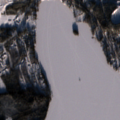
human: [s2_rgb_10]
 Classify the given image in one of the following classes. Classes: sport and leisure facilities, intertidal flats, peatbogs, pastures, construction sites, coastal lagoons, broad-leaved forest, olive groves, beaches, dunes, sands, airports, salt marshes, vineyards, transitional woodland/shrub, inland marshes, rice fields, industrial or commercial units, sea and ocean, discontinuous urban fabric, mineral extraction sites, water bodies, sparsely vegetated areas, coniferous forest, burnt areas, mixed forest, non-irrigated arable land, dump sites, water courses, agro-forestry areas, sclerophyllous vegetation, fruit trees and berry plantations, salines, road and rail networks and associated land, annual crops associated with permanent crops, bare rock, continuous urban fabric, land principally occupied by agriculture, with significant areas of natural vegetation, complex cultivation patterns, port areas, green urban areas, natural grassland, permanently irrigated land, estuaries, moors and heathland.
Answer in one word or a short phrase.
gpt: discontinuous urban fabric, airports, mixed forest, water bodies